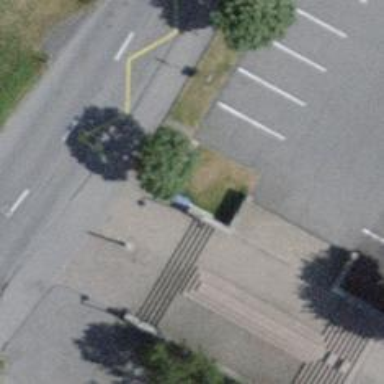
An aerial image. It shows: Bicycle rental facility.